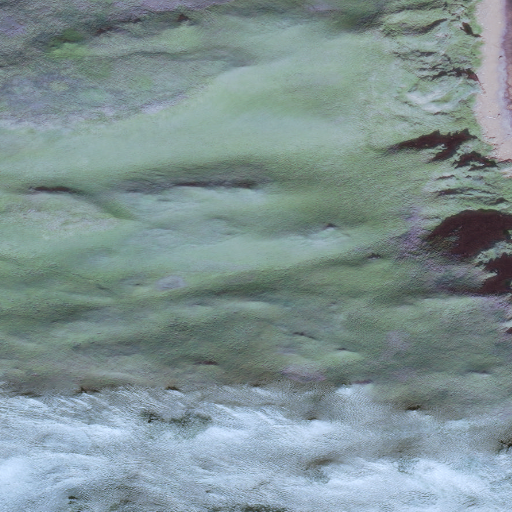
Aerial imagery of island in Alaska named Kaligagan Island containing only unknown